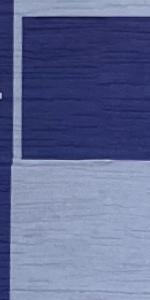
Label: Empty